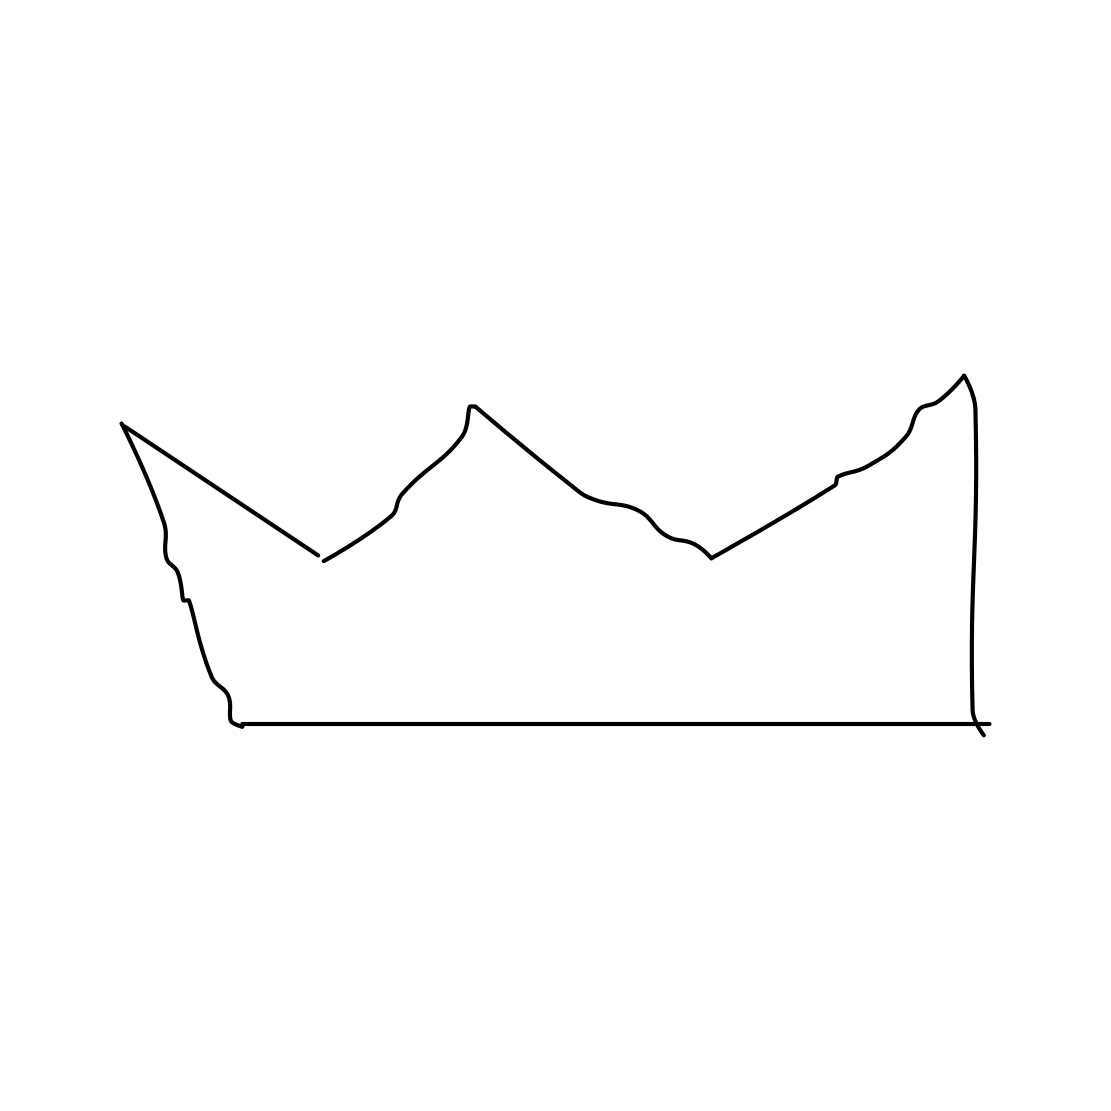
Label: crown